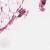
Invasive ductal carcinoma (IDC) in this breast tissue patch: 0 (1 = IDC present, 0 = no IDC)